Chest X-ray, PA view. Patient: 18 years old, sex F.
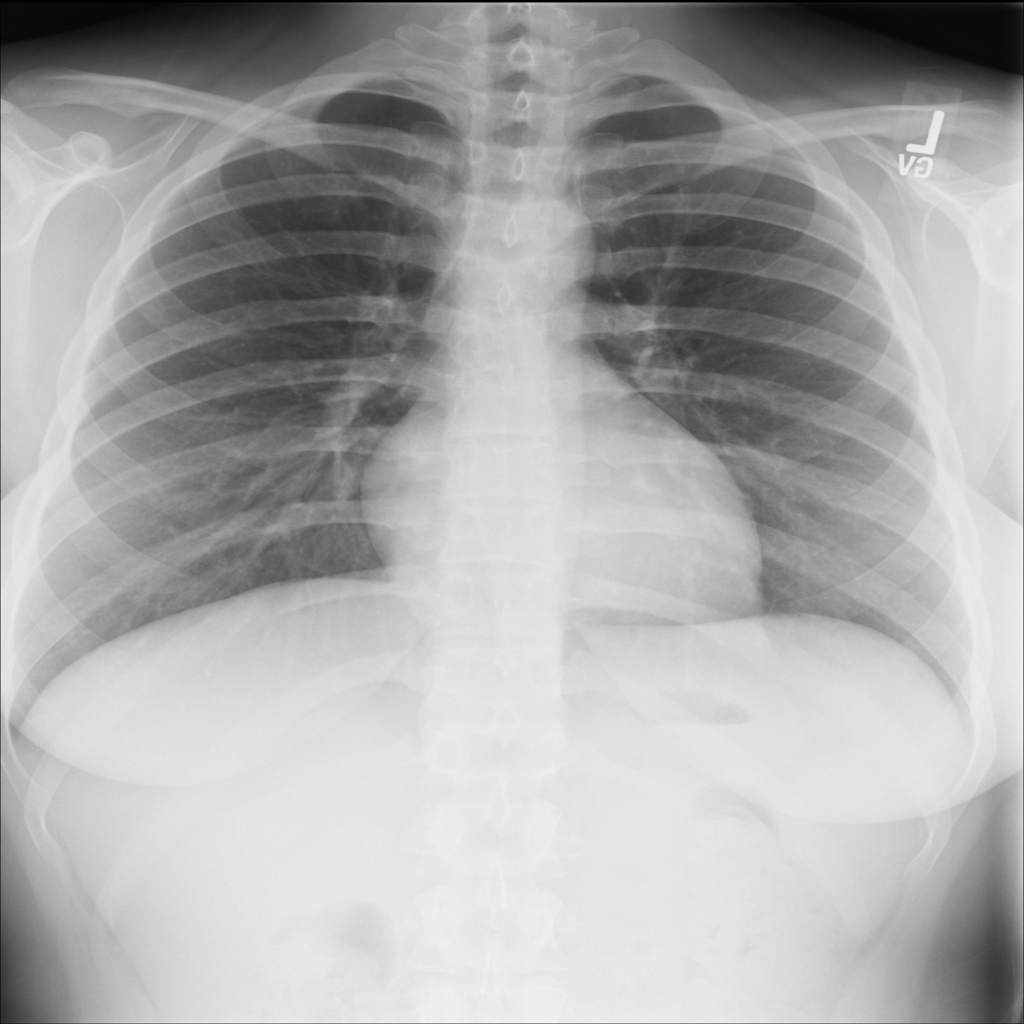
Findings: No Finding